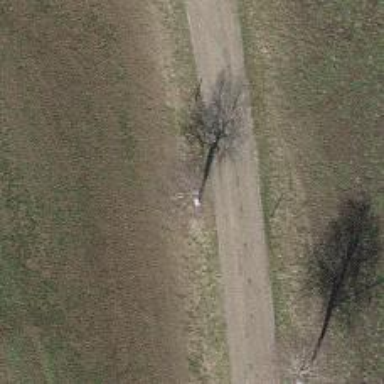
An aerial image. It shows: Broadleaved tree with lush leaves.